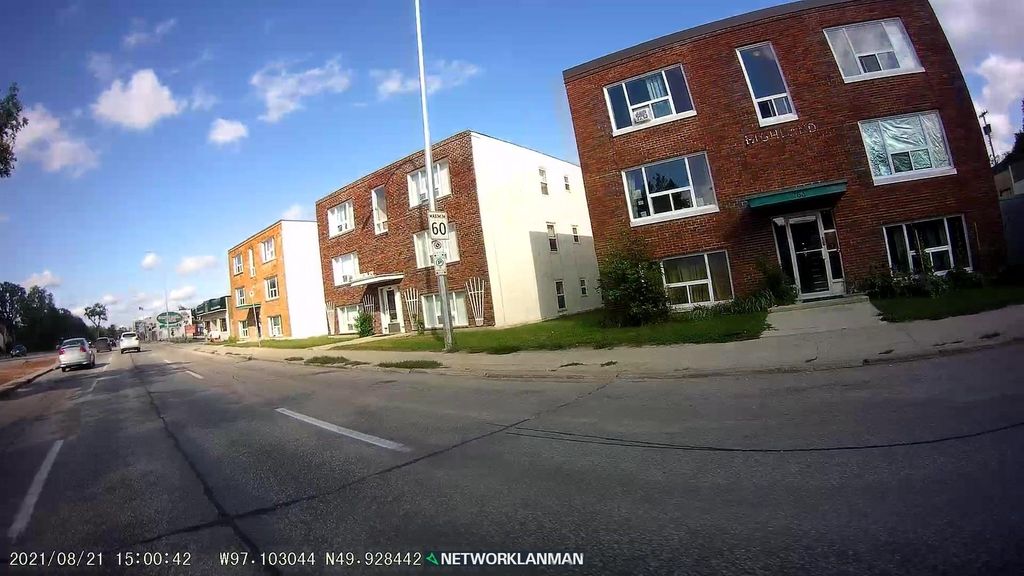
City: winnipeg